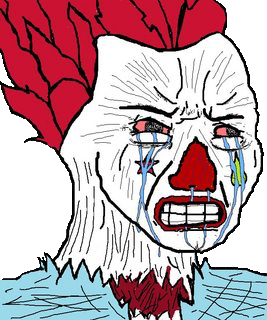
Label: 5_Crying_Wojak